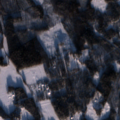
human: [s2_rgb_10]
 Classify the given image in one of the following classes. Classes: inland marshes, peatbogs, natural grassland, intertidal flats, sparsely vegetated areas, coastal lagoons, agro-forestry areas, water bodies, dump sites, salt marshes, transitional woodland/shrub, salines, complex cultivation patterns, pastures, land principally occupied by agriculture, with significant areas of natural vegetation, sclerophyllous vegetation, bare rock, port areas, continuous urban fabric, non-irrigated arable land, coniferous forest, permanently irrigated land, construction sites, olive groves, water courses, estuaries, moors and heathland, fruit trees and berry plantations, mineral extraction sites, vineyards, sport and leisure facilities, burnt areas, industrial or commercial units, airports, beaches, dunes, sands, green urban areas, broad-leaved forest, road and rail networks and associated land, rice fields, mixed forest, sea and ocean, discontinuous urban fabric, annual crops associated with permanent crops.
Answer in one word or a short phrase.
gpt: land principally occupied by agriculture, with significant areas of natural vegetation, broad-leaved forest, mixed forest